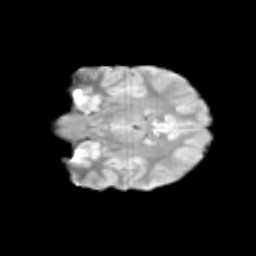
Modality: T2w
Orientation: coronal
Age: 9
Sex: male
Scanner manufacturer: siemens
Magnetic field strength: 3 T
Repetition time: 3.8 s
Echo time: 0.07 s